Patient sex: F
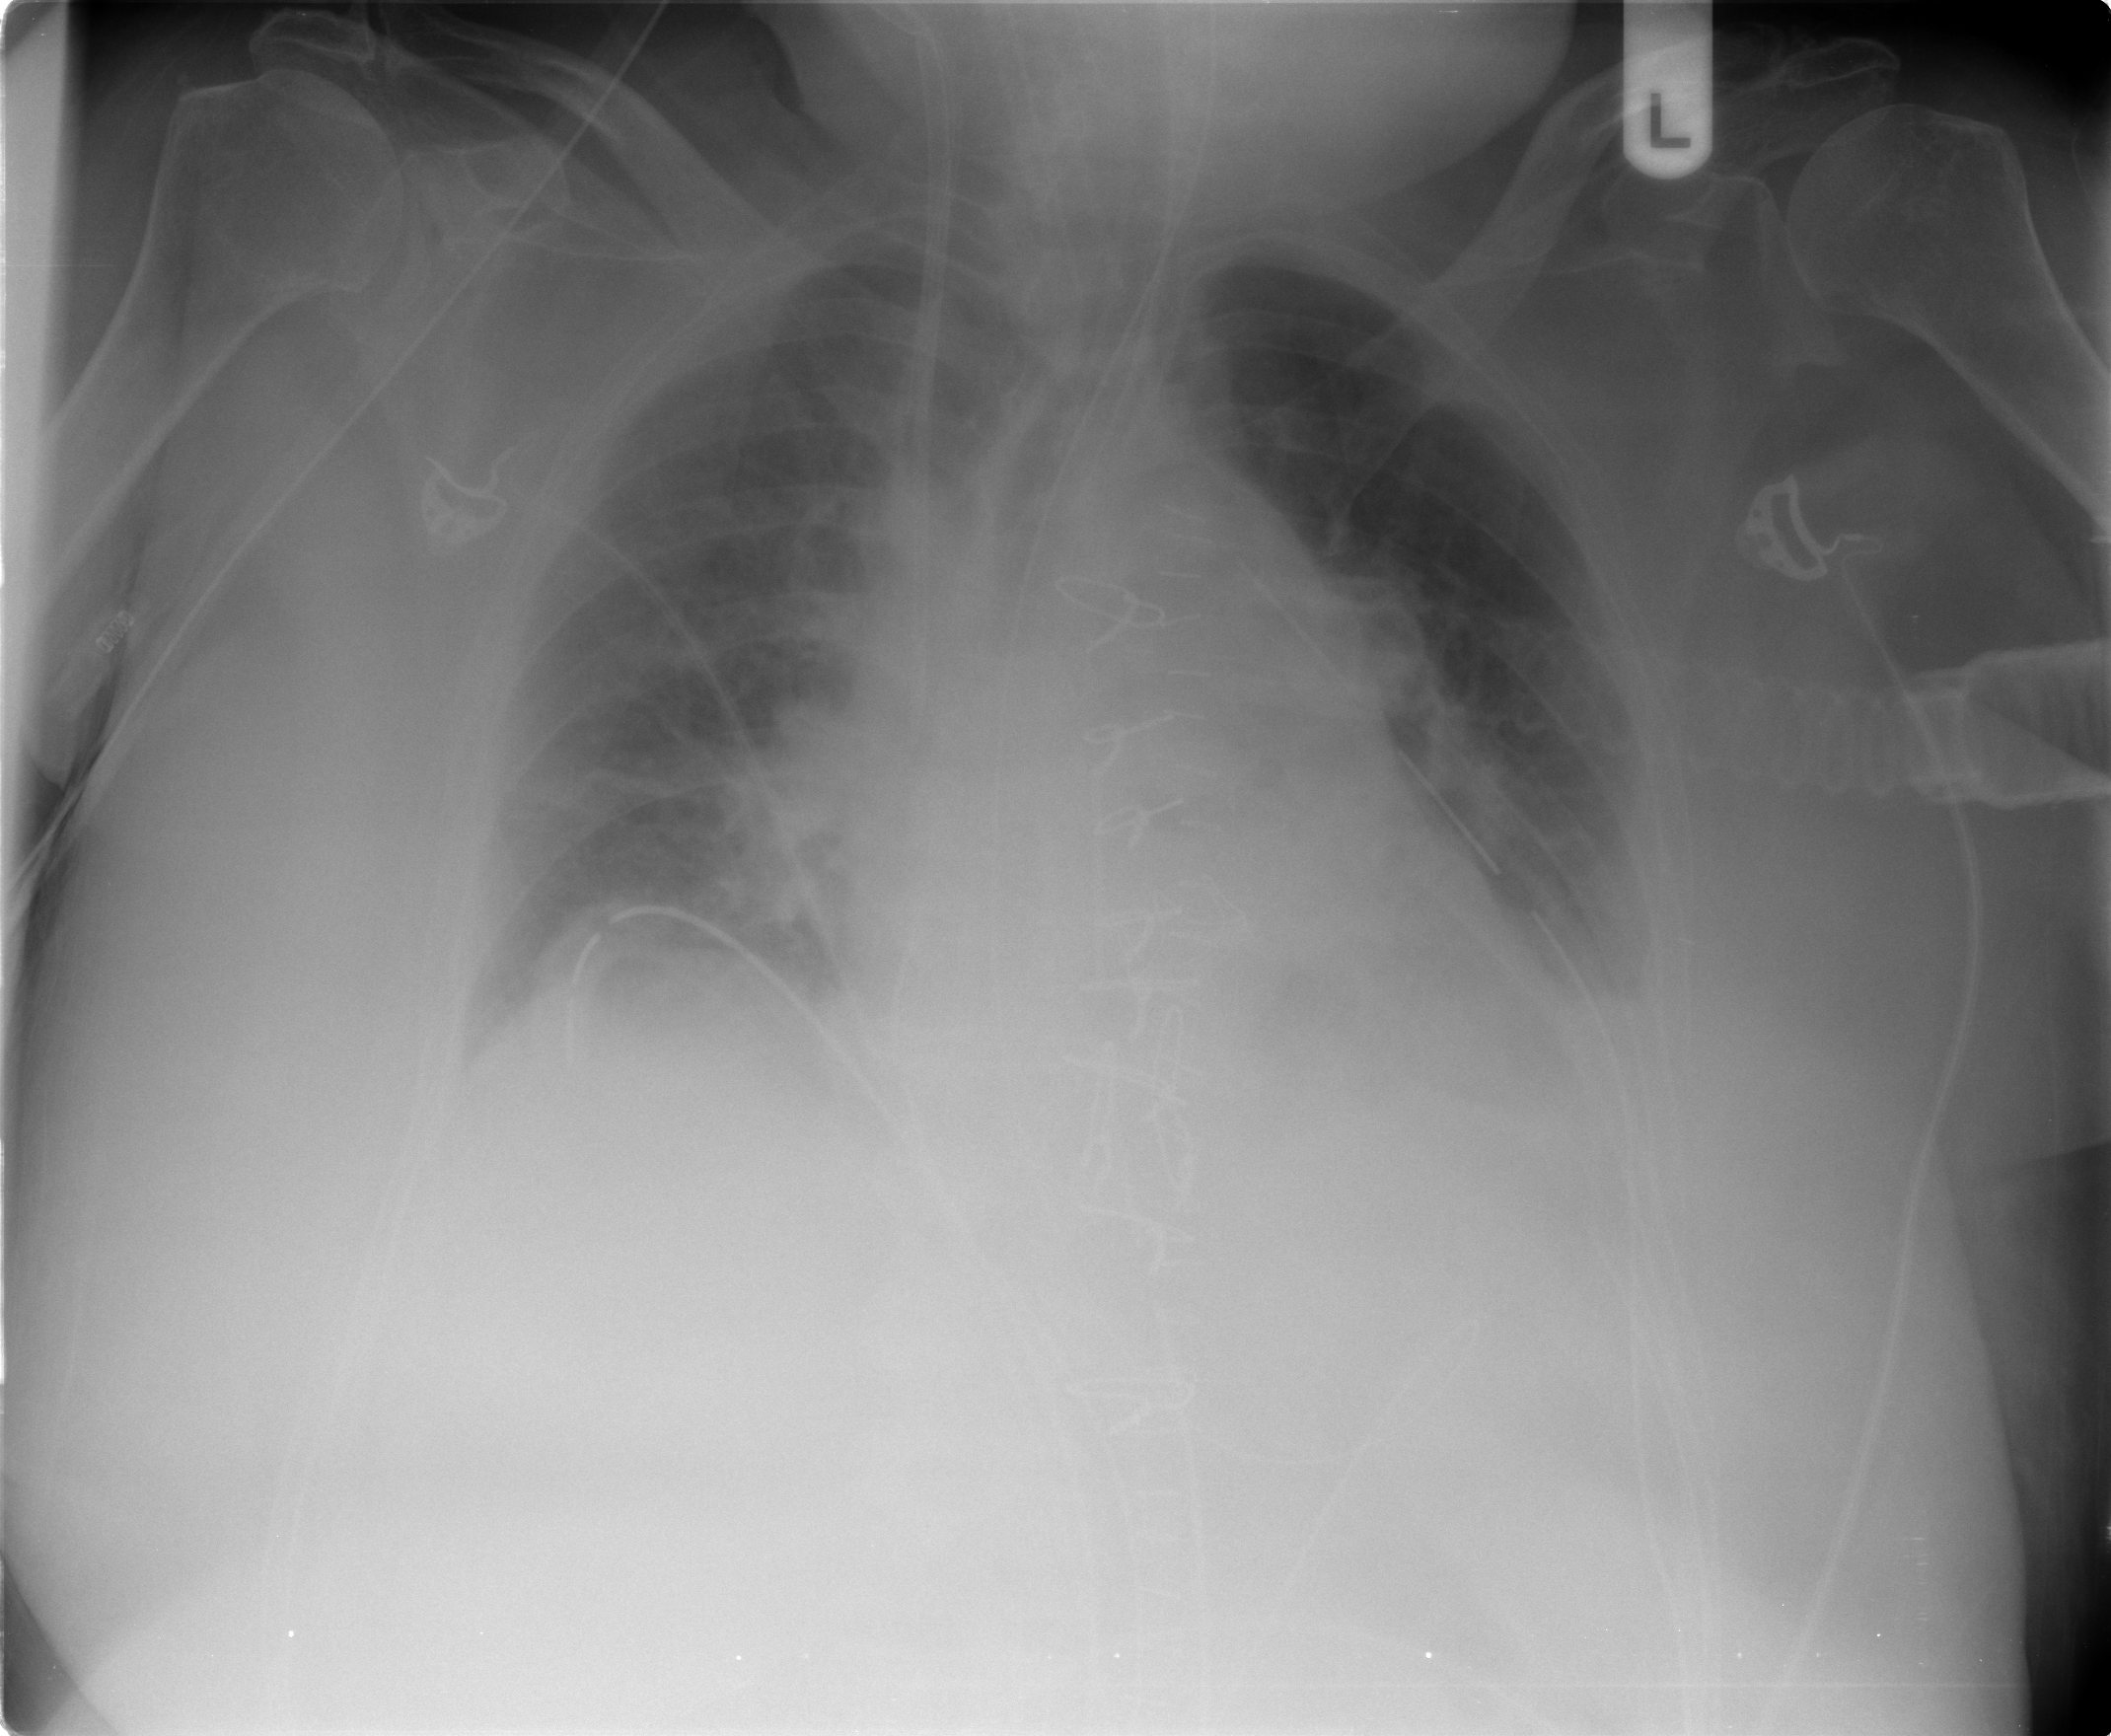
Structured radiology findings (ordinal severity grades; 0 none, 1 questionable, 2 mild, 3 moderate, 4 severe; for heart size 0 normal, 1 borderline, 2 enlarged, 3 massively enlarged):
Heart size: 2
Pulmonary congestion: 2
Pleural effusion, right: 2
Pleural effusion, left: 2
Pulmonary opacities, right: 2
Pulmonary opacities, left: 1
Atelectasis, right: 2
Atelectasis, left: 2